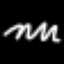
Label: squiggle